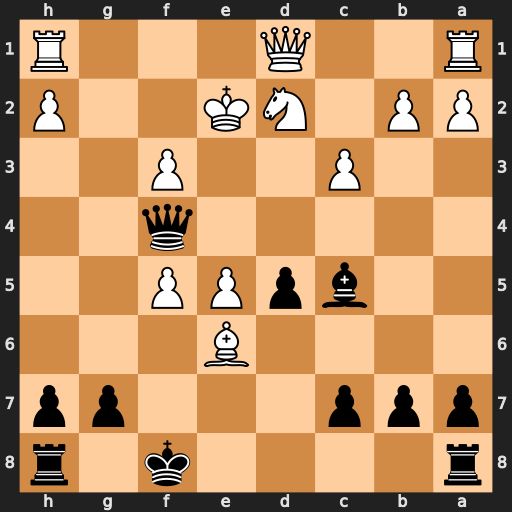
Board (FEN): r4k1r/ppp3pp/4B3/2bpPP2/5q2/2P2P2/PP1NK2P/R2Q3R
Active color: b
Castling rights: -
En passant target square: -
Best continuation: Qe3+ Kf1 Qf2#